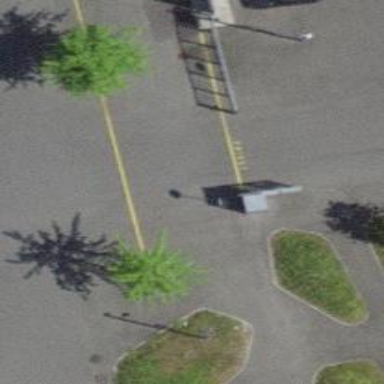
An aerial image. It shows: Gate.